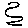
Label: zigzag